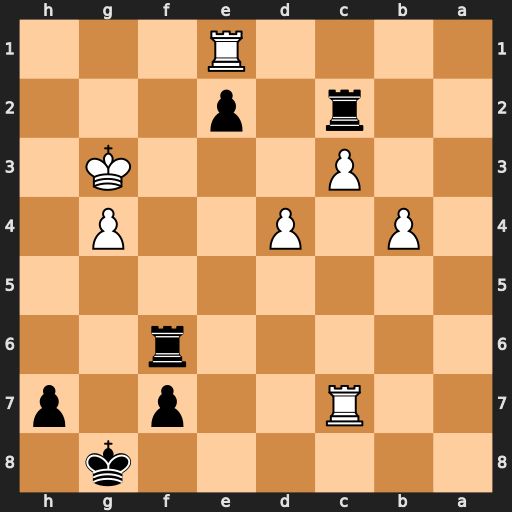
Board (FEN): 6k1/2R2p1p/5r2/8/1P1P2P1/2P3K1/2r1p3/4R3
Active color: b
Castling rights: -
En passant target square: -
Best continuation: Rf1 Rxe2 Rxe2